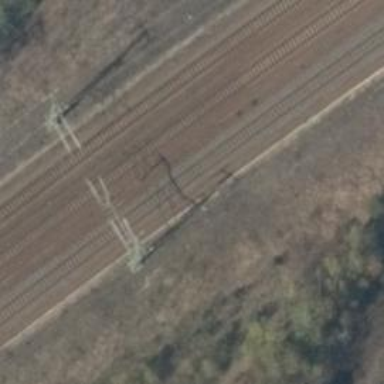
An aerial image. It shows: Milestone along the railway track with catenary mast.